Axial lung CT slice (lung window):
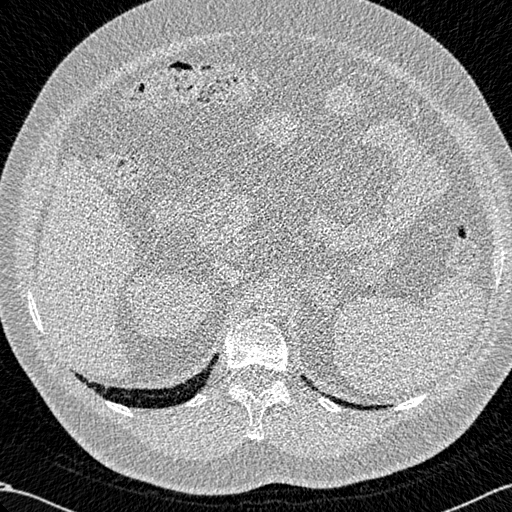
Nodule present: no